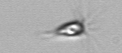
Label: Calciopappus